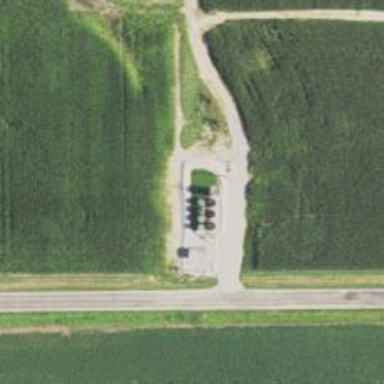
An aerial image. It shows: Storage tank that is man-made.